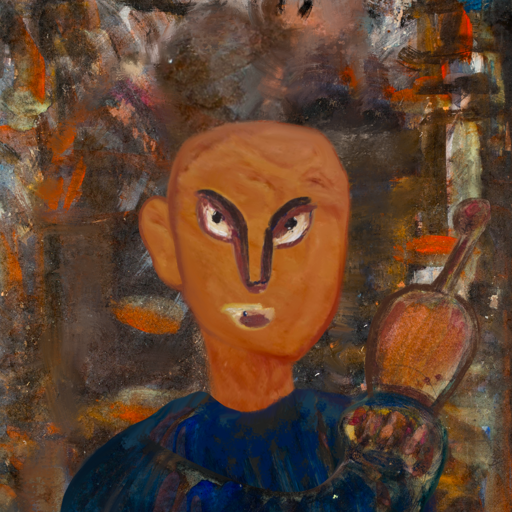
Background: GypsyQueen, Head And Neck Front: Pious_Lady, Face Front: After_Raid, Bust: Pipe, Hair Front: Blank, Head Accessory: Blank, Second Necklace: Blank, Necklace: Blank, Baby: Blank